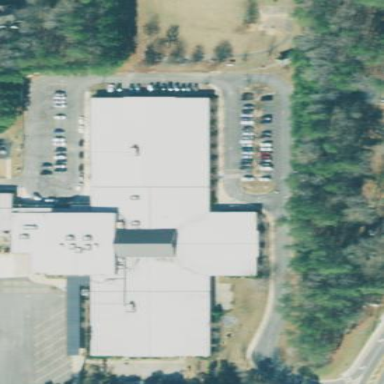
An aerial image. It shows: Elementary school building.